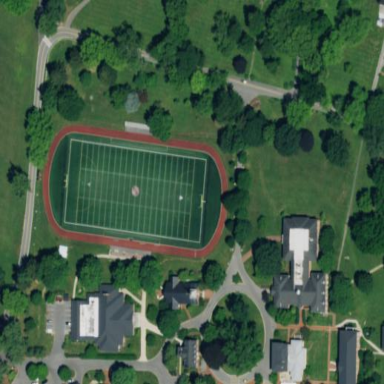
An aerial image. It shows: American football pitch with artificial turf surface for leisure land.